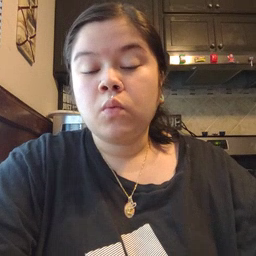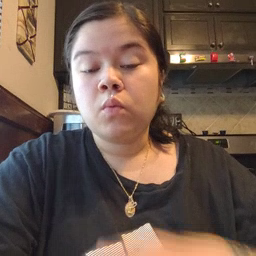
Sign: frog